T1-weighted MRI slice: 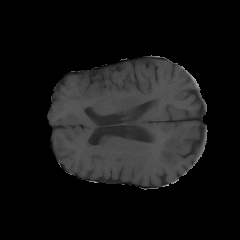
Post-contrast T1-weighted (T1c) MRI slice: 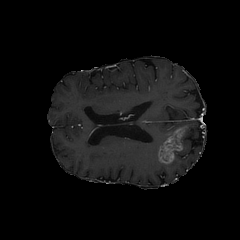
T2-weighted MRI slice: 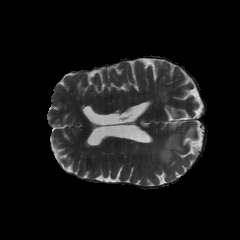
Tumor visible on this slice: yes